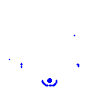
Particle: electron